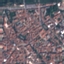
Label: Residential